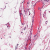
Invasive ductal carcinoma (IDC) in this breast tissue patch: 0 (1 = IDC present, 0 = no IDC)